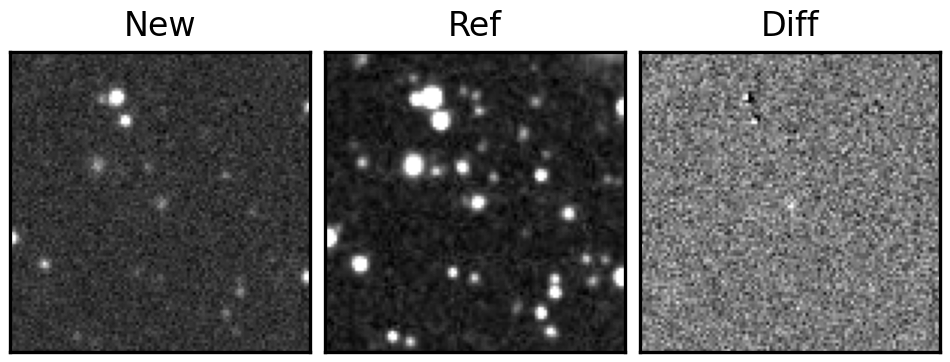
Label: real